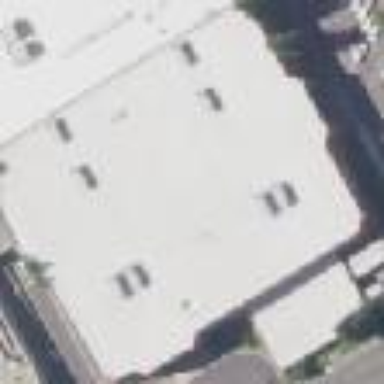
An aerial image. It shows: Furniture shop.